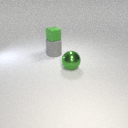
large gray rubber cylinder to the left of large green metal sphere